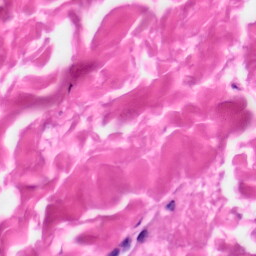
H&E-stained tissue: Skin